Question: I'm trying to find the element and click for the button "Not Now". I've tried with with css_selector, xpath, but I"m unable at all to find the proper way.
HTML:

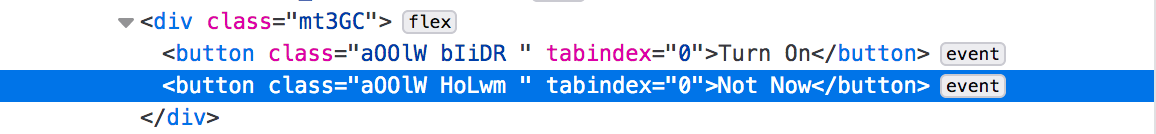
Answer: To locate and 'click()' on the element with text as you can use the following <URL>:
- Using 'xpath':'''
driver.find_element_by_xpath("//button[text()='Not Now']").click()
'''
---
However, the element looks dynamic to me so you need to induce for the 'element_to_be_clickable()' and you can use either of the following :
- Using 'XPATH':'''
WebDriverWait(driver, 10).until(EC.element_to_be_clickable((By.XPATH, "//div//button[text()='Not Now']"))).click()
'''
- : You have to add the following imports :'''
from selenium.webdriver.support.ui import WebDriverWait
from selenium.webdriver.common.by import By
from selenium.webdriver.support import expected_conditions as EC
'''
---
## Reference
You can find a couple of relevant discussions in:
- <URL>